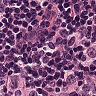
Metastatic tissue present: yes